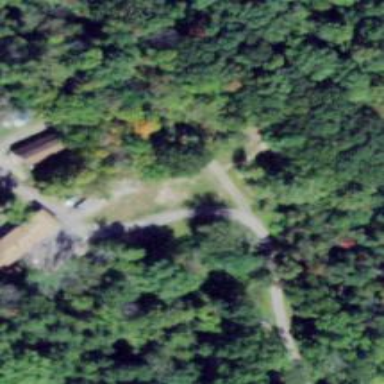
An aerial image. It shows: Driveway.